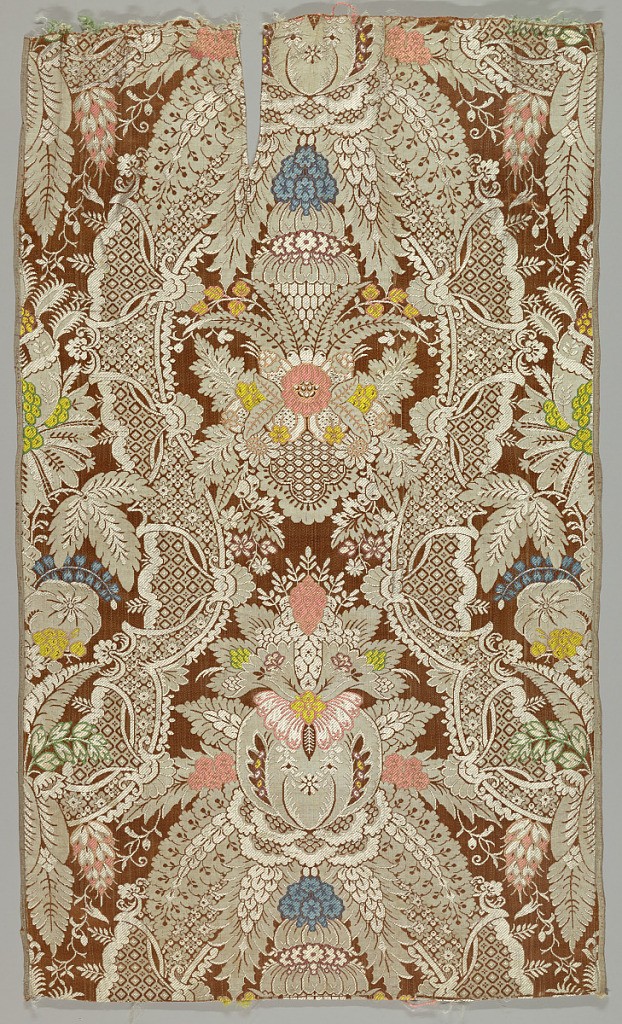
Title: Fragments
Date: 1730s
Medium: silk
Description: Vertically symmetrical pattern of the "lace" type on a rust-red background.